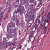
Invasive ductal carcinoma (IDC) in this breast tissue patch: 0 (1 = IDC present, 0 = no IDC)